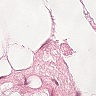
Metastatic tissue present: no